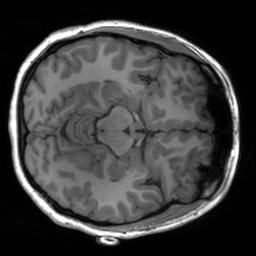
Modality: T1w
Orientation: axial
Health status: healthy
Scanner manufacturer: siemens
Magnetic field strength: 3 T
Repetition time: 1.9 s
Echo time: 0.00226 s